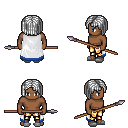
a pixel art fantasy rpg character, male body template, human, dark skin, white trimmed cape, gold greaves, white pageboy hairstyle, white slippers, spear, four views (front, back, left, right), 2x2 character sprite sheet, small pixel art, hard edges, no anti-aliasing